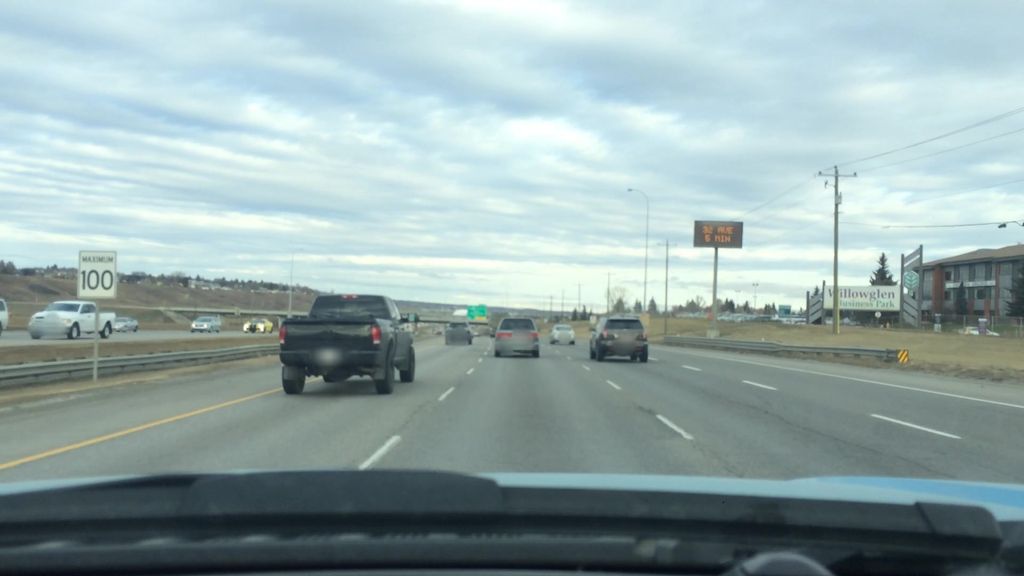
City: calgary